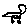
Label: bird